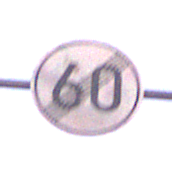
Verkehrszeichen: EndeGeschwindigkeit60
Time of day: SunriseSunset
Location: Outdoor (Nature)
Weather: PartlyCloudy
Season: NotSpecified
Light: Natural